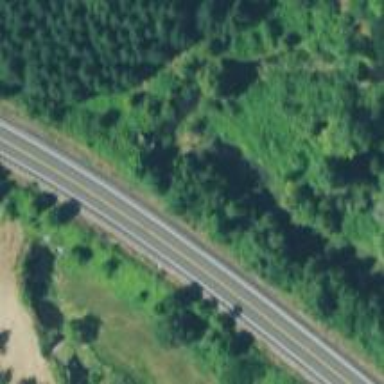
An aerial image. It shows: Culvert tunnel.